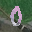
Label: 0